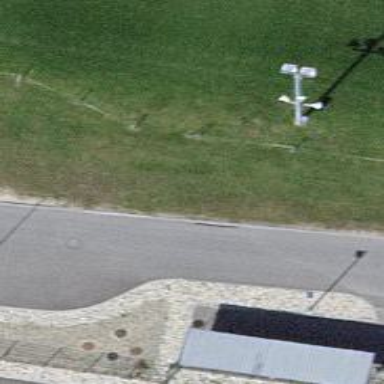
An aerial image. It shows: Floodlight.